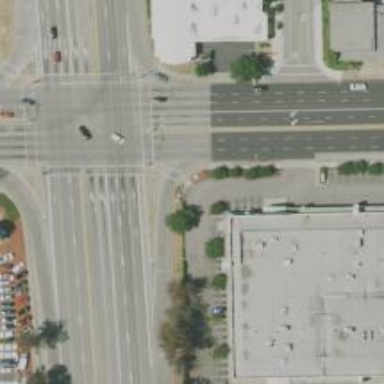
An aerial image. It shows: Solid crossing edge road marking.